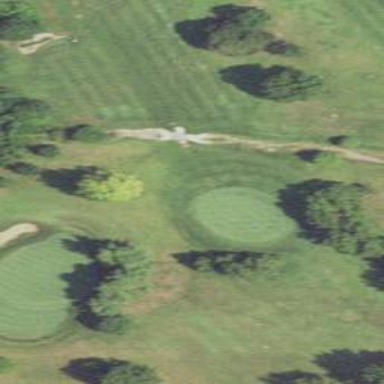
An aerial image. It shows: Golf fairway surrounded by grass.